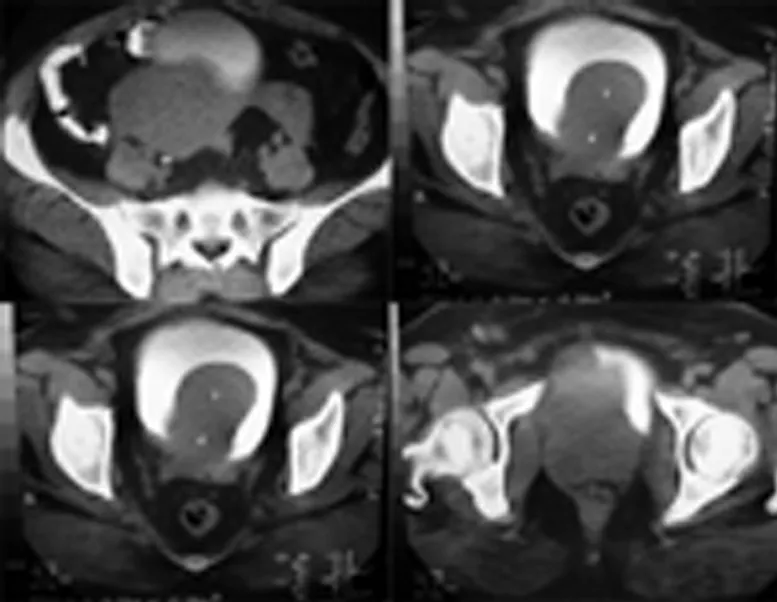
CT Scan Shows Multiple Solid Masses Between Bladder, Uterus and Vagina.
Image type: radiology (ct)